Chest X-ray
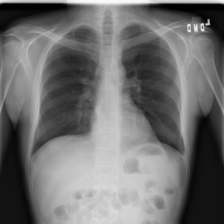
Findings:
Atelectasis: negative
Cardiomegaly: negative
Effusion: negative
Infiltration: negative
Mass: negative
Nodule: negative
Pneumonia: negative
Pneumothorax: negative
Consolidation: negative
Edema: negative
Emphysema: negative
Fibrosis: negative
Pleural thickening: negative
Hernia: negative